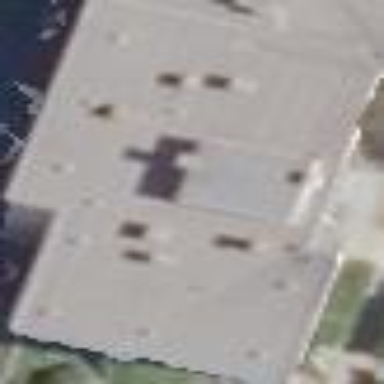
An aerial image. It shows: Apartment building with flat roof.